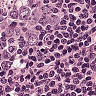
Metastatic tissue present: no